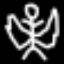
Label: angel